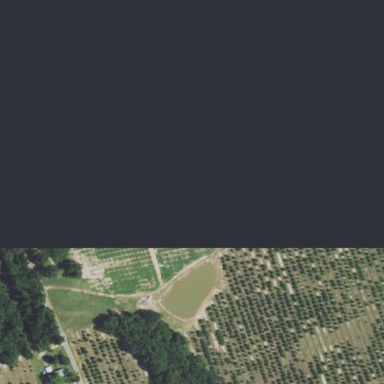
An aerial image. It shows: Orchard filled with peach trees.